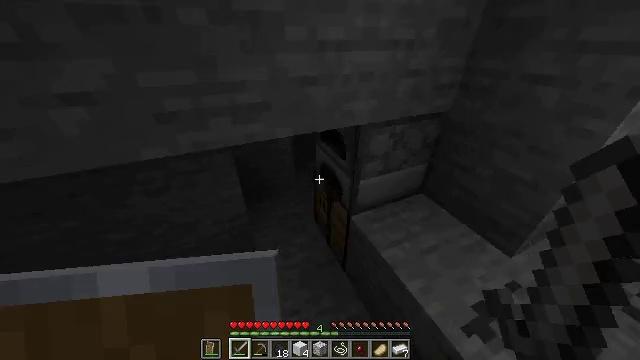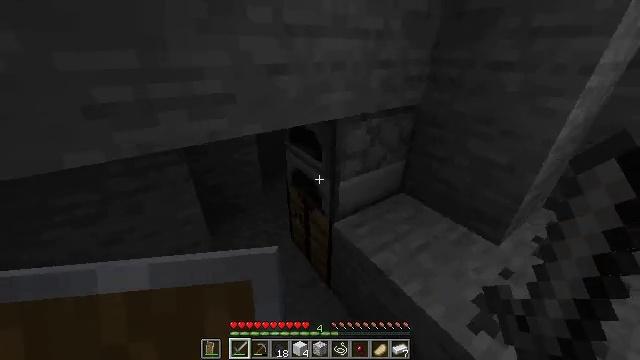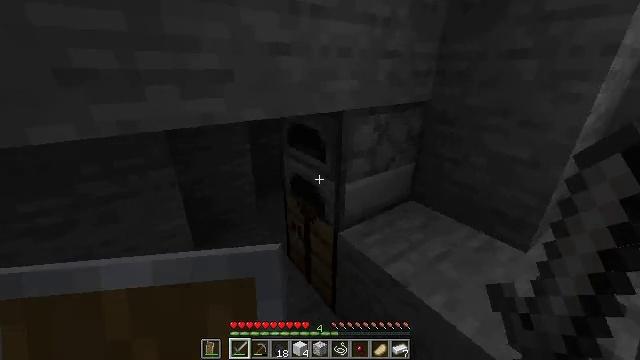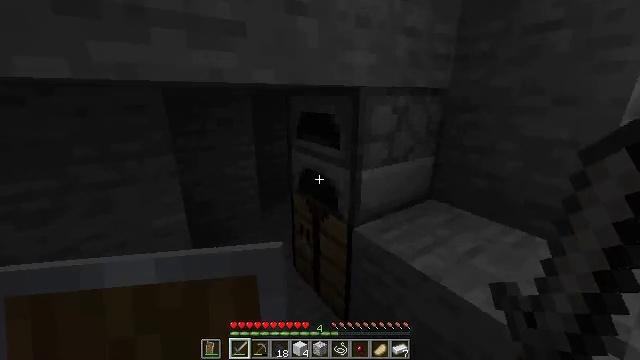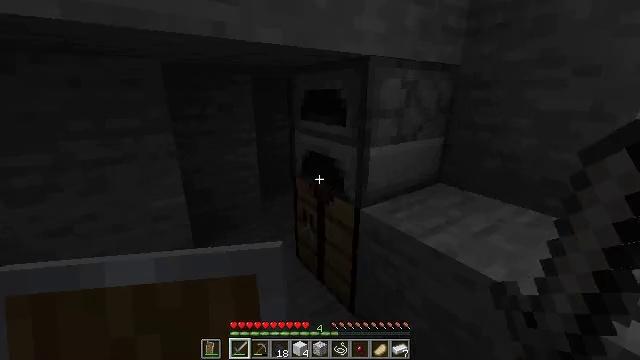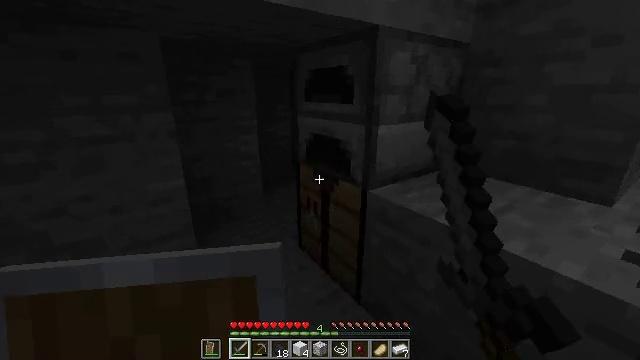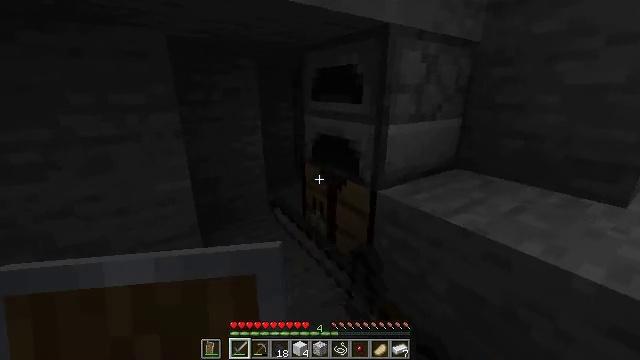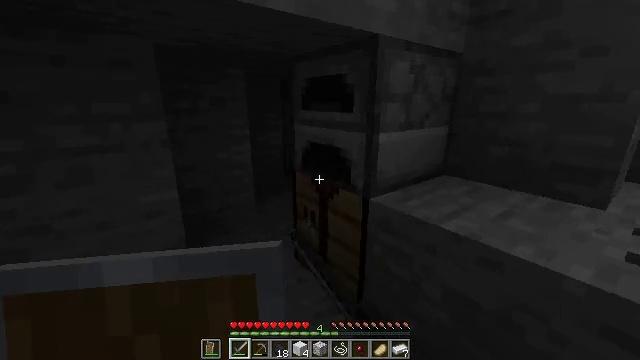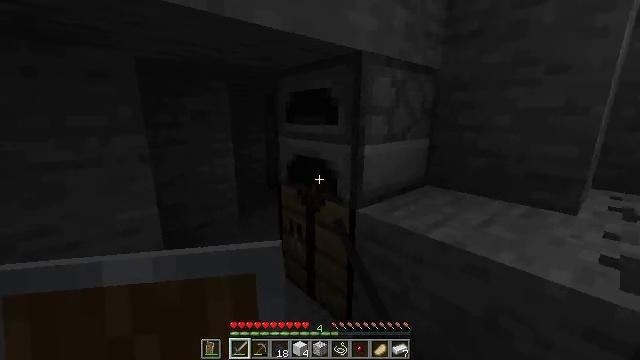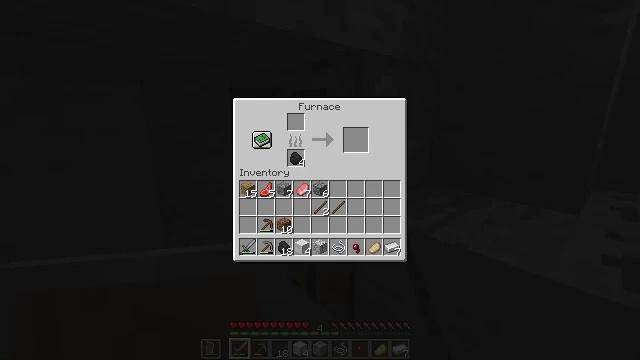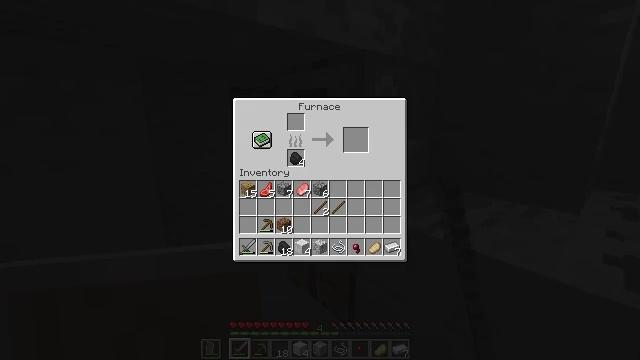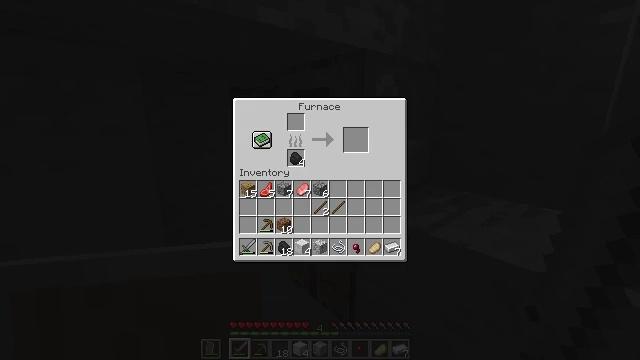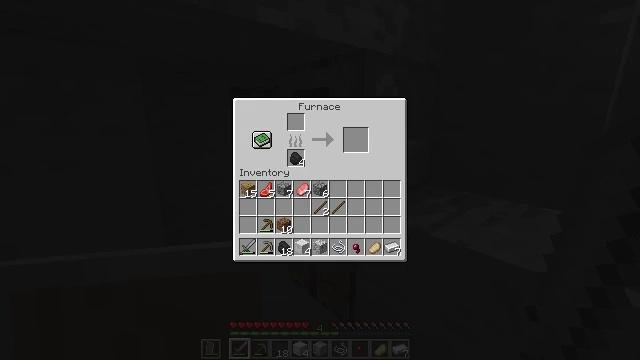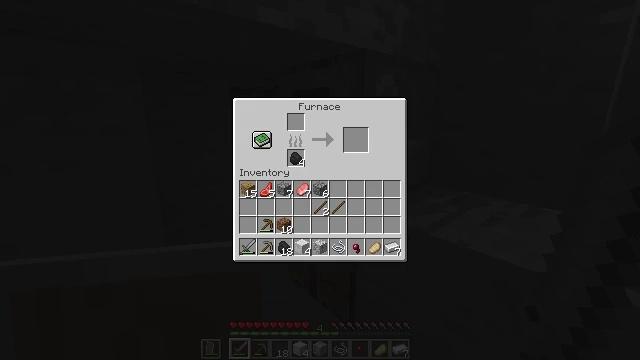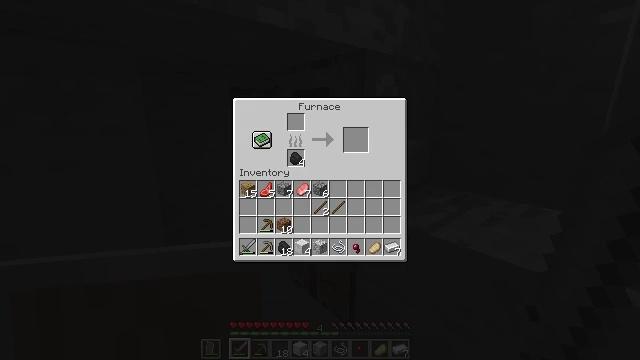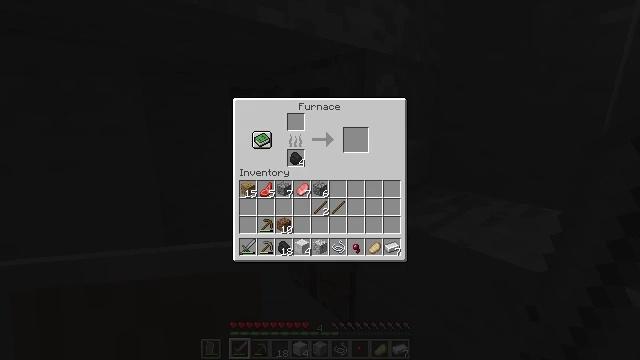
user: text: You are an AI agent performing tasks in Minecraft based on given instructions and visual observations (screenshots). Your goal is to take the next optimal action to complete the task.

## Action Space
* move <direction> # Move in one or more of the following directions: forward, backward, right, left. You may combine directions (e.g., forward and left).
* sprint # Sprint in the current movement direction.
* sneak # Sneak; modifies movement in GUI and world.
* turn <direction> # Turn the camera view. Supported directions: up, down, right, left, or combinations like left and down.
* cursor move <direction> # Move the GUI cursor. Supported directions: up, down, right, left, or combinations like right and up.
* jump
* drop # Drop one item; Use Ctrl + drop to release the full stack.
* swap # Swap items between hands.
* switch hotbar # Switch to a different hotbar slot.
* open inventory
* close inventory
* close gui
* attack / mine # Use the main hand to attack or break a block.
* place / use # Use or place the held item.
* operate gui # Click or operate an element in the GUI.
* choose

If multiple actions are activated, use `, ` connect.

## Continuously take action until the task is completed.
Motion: motion action
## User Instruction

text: Craft a cooked porkchop.
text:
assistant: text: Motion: turn right and up
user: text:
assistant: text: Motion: turn right and up
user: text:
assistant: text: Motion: turn up
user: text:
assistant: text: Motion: use / place
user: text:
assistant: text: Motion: use / place
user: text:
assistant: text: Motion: use / place
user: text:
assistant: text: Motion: turn right and up, use / place
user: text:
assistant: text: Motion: turn right and up
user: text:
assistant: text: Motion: cursor move right, open gui
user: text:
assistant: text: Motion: no_op
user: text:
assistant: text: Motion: cursor move up
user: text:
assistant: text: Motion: no_op
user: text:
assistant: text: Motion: no_op
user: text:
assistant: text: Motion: no_op
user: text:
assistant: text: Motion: no_op
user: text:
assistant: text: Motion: no_op
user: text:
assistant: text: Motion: no_op
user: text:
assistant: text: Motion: no_op
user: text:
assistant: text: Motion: cursor move left
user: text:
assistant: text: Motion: no_op
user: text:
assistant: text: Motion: cursor move down
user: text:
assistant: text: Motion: cursor move right and down
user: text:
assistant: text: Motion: cursor move right and down
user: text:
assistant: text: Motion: sneak
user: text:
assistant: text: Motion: sneak
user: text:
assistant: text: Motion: sneak
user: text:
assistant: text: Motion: sneak, cursor move left and up
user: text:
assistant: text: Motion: sneak, cursor move left and up
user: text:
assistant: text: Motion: sneak, cursor move left and up
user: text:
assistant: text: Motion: sneak